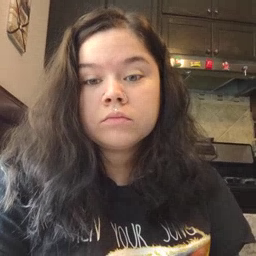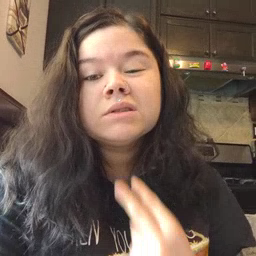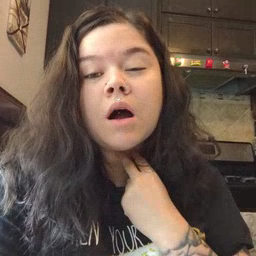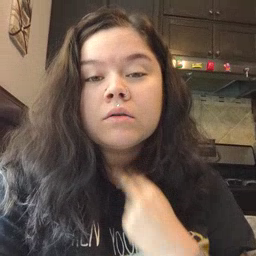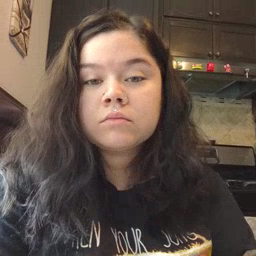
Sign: stuck